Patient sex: M
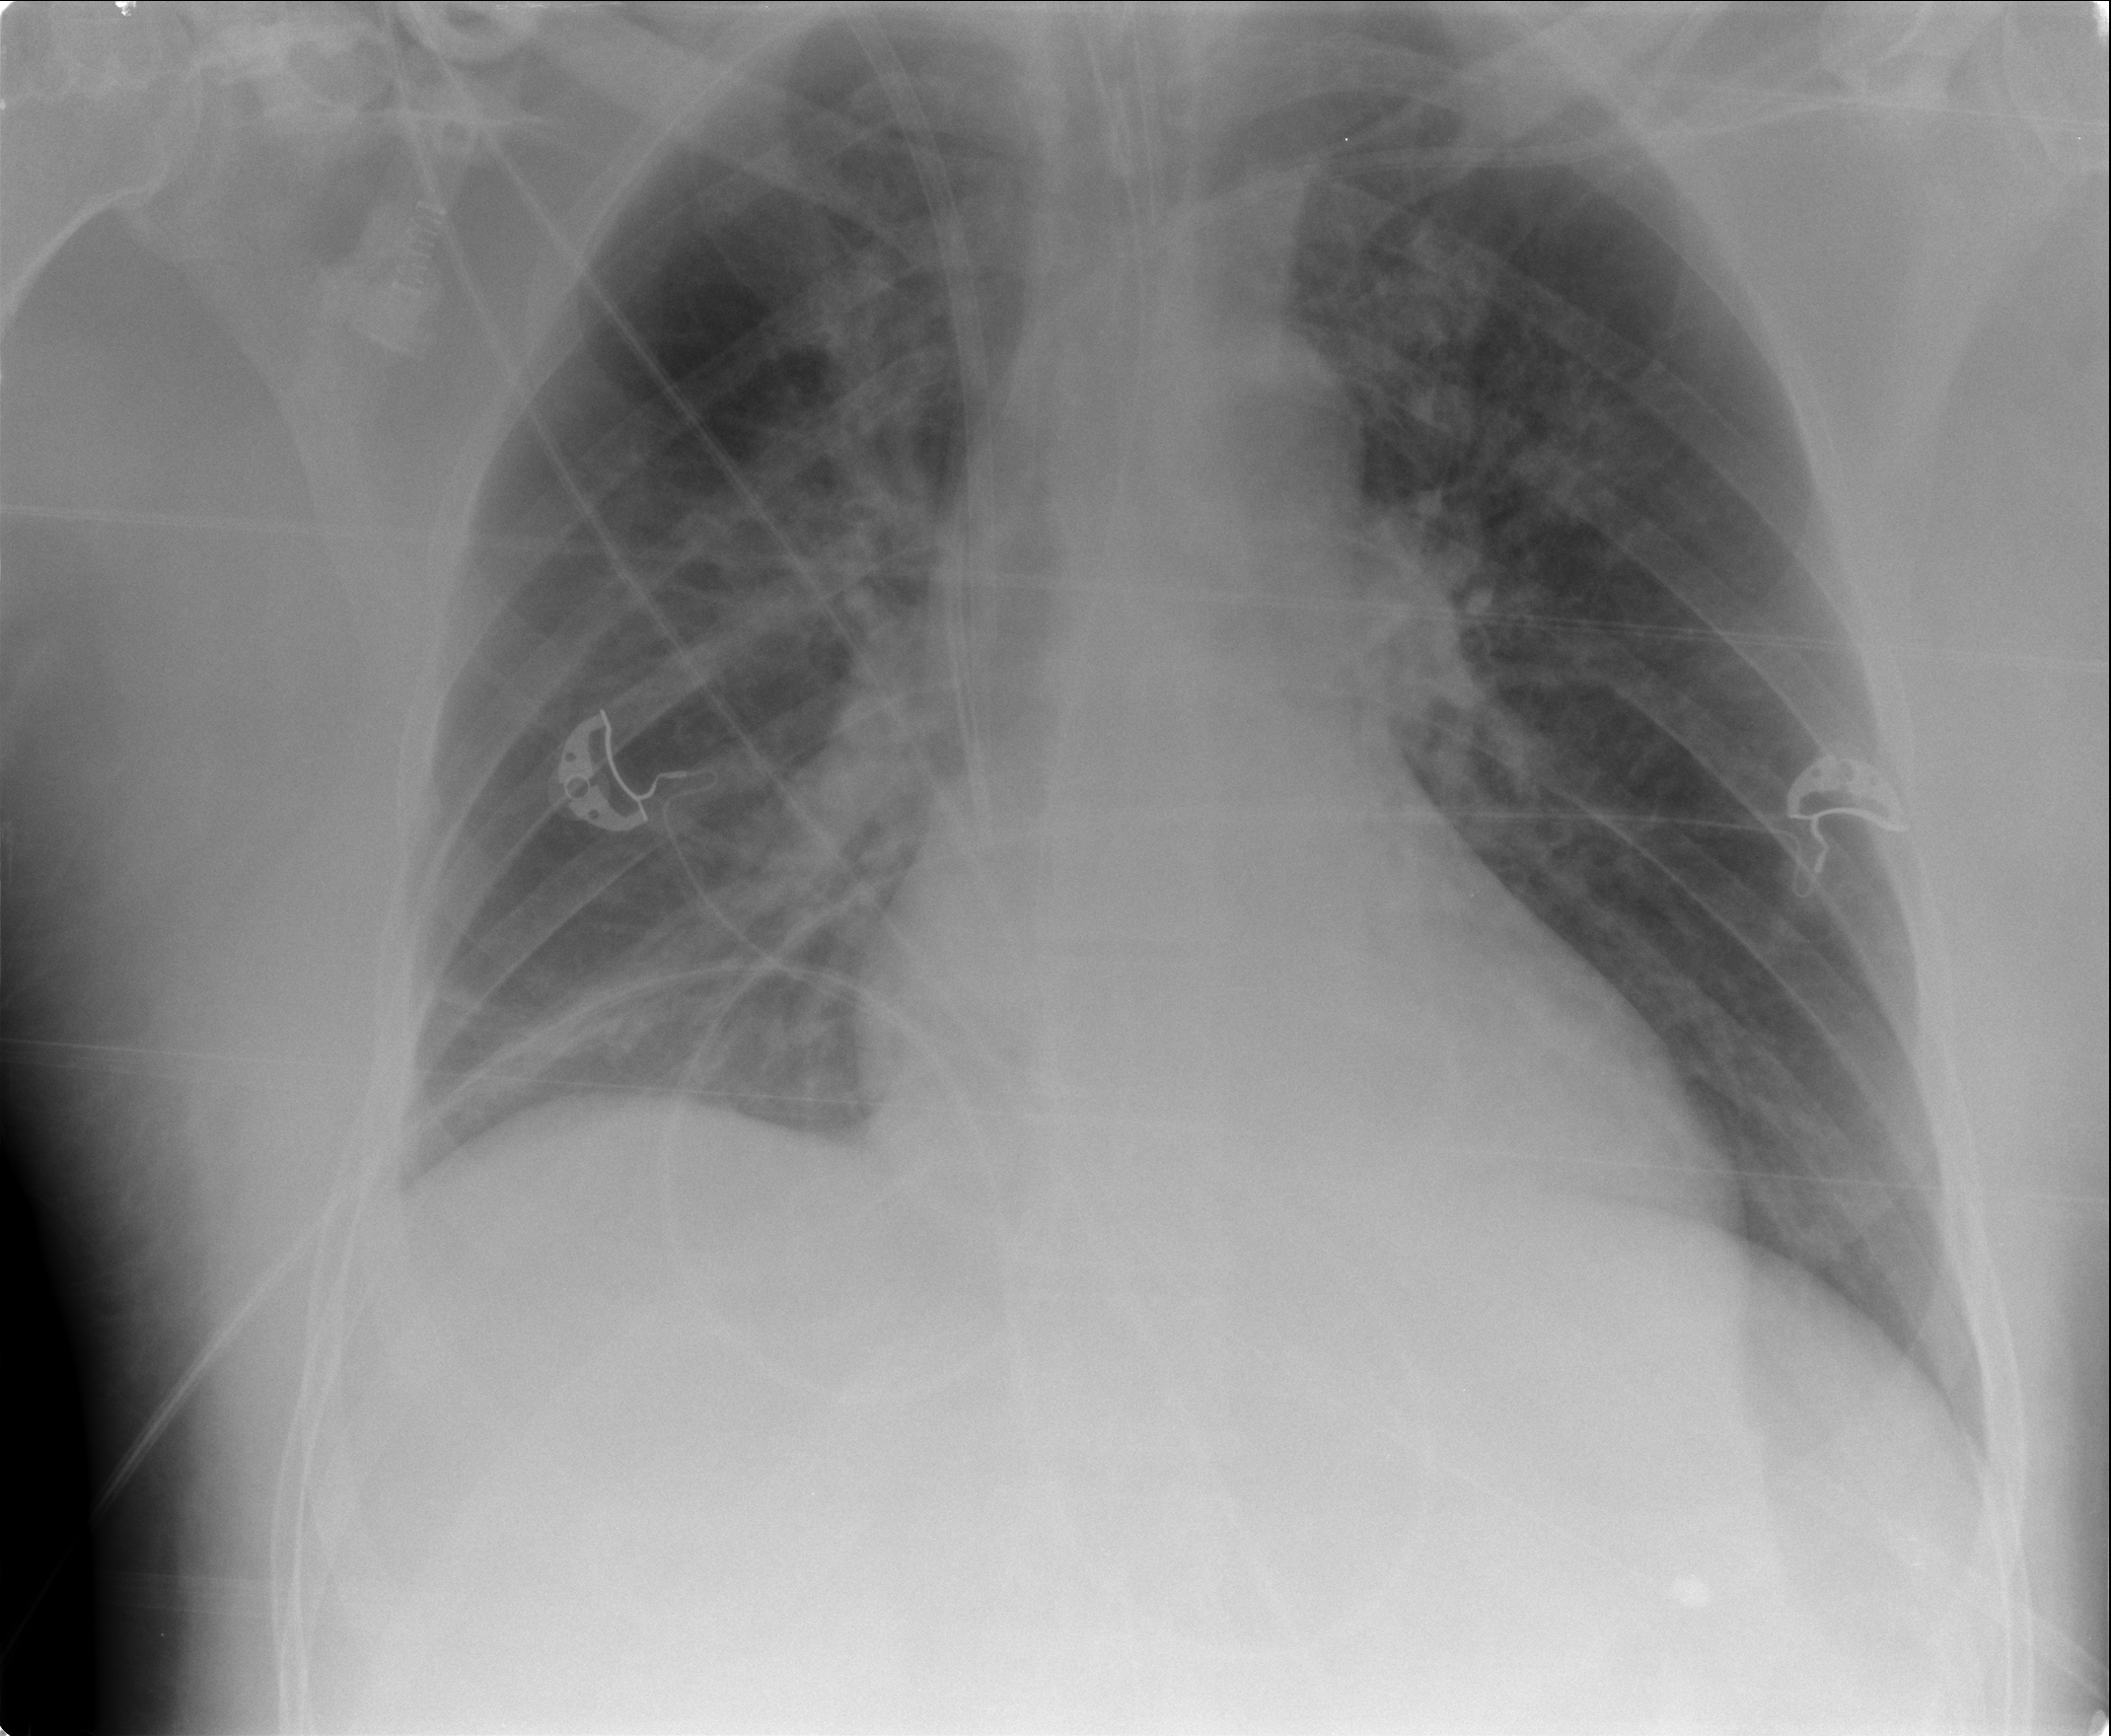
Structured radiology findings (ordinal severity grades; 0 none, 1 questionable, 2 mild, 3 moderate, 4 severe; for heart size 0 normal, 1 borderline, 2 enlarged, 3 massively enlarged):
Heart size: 0
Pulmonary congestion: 2
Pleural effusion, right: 0
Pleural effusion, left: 0
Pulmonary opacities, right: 2
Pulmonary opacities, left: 0
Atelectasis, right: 1
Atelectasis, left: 0